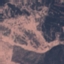
Label: HerbaceousVegetation